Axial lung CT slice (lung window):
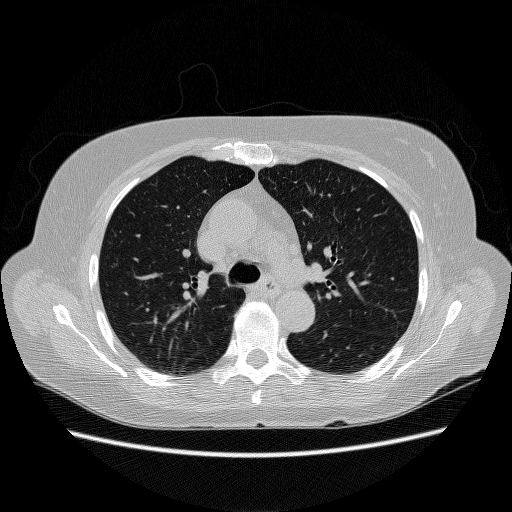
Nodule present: no